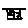
Label: house